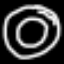
Label: donut